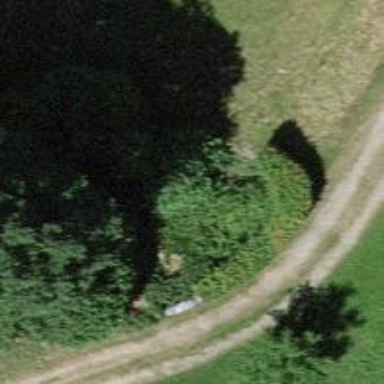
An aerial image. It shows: Culvert tunnel underneath ditch.